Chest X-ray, PA view. Patient: 62 years old, sex F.
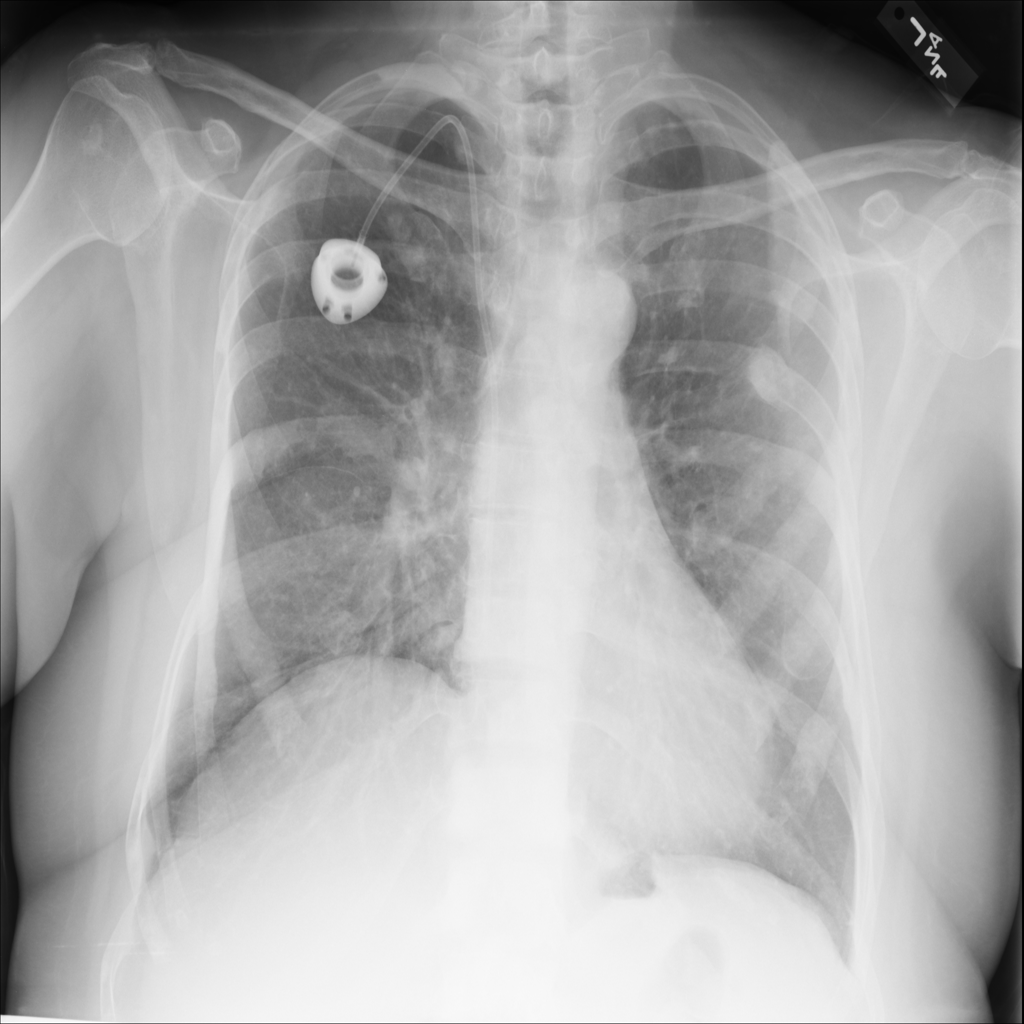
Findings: No Finding